Question: I want to extract HOG features from an image so that I can put them through a classifier ('AdaBoost.SAMME', in particular, using scikit-learn: <URL>.
To do that, I need to convert the image into an array-like of 'shape = [n_samples, n_features]'
But the output of extracting HOG features from the image is a 1D array.
This is the relevant part my code:
'''
tree = io.imread('C:\Users\app\Pictures\treephoto1.jpg')
type(tree)
print tree.shape, tree.dtype
graytree = color.rgb2gray(tree)
ge = filter.canny(graytree)
fd, hog_image = hog(ge, orientations=8, pixels_per_cell=(16, 16),
cells_per_block=(1, 1), visualise=True)
'''
When I check 'fd', it's an array like this:

Let's take the first 9 rows and assume that this was the complete output from the 'hog' function, and that this image from which I got the HOG features is the first image in my training dataset.
Then given that I have a thousand training images, how will this HOG information be represented as 'X = [n_samples, n_features]'?
Will the line below be the first row of 'X' that I can use as input to a classifier?
'''
[1, [0.162, 0.168, 0.250, 0.114, 0.106, 0.044, 0.035, 0.059, 0.200, 0.149]]
'''
Will this entire row of HOG values be considered as a single feature? Or is this wrong?
From what I understand, a training sample should conform to this format:
'''
[sample_index, feature_1, feature_2, feature_3, ..., feature_x]
'''
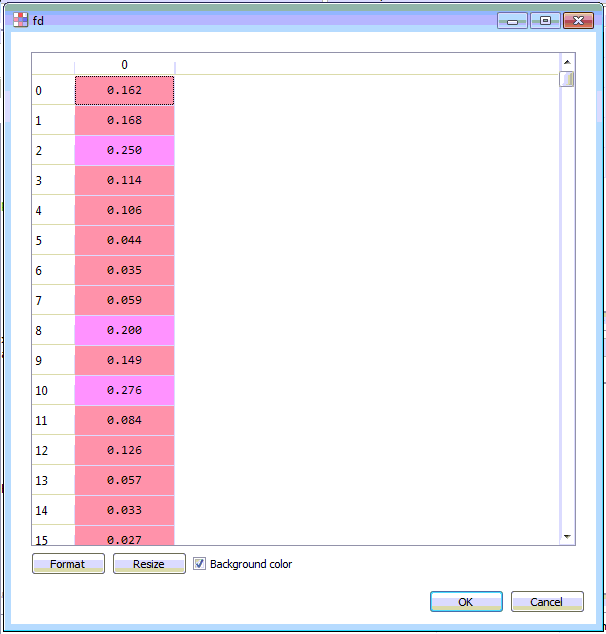
Answer: For scikit learn classifiers the data is represented in the form of a matrix of shape '[n_samples, n_features]', as you rightly say. There is no need for a sample index (if ever you need one for other purposes, don't put it in the matrix you intend to pass to scikit learn).
Taking your example, one sample would be
'''
samples = [[0.162, 0.168, 0.250, 0.114, 0.106, 0.044, 0.035, 0.059, 0.200, 0.149]]
'''
This is a python list of samples. It contains one sample which is a list of your features. However, if you have a lot of numerical data it is essential that you keep it in memory contiguously. This is done using 'numpy.ndarray's. Converting your one sample matrix to an array is as easy as
'''
import numpy as np
sample_array = np.array(samples)
'''
Let's move on to several samples. I will copy the same one several times, but of course they would be different. Again this really should be an array, so
'''
samples = np.array(
[[0.162, 0.168, 0.250, 0.114, 0.106, 0.044, 0.035, 0.059, 0.200, 0.149],
[0.162, 0.168, 0.250, 0.114, 0.106, 0.044, 0.035, 0.059, 0.200, 0.149],
[0.162, 0.168, 0.250, 0.114, 0.106, 0.044, 0.035, 0.059, 0.200, 0.149]])
'''
This sample matrix can be fed into a classifier, usually it takes the role of 'X'.